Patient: sex M, age 54
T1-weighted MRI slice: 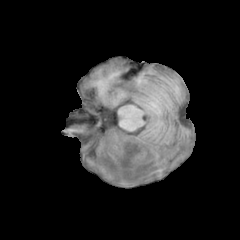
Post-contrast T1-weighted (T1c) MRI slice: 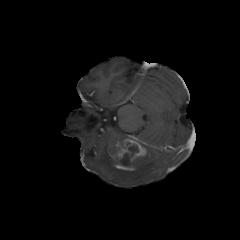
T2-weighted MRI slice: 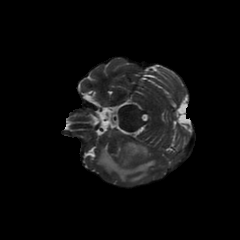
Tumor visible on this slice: yes
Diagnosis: Glioblastoma, IDH-wildtype
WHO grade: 4